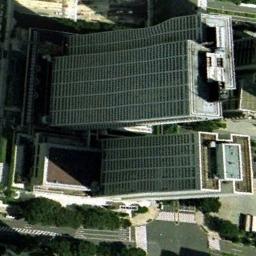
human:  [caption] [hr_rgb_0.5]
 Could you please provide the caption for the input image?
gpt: The commercial area is consist of many tall buildings .

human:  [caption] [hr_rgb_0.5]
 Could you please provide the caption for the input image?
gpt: In a business district there are several tall buildings of different shapes and several roads with many cars and many trees .

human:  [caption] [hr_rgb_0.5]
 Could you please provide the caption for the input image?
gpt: The road is very narrow in the picture .

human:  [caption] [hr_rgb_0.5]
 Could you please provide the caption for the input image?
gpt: A commercial area has two high-rise buildings .

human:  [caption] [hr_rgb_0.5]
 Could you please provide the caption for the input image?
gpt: There are two skyscrapers next to each other on a commercial area .